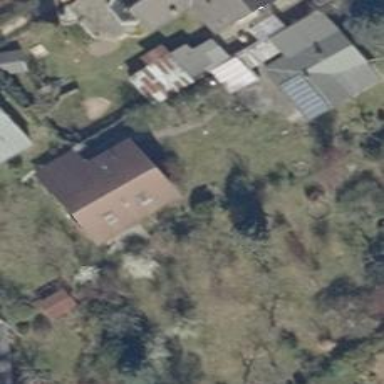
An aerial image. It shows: Simple house.